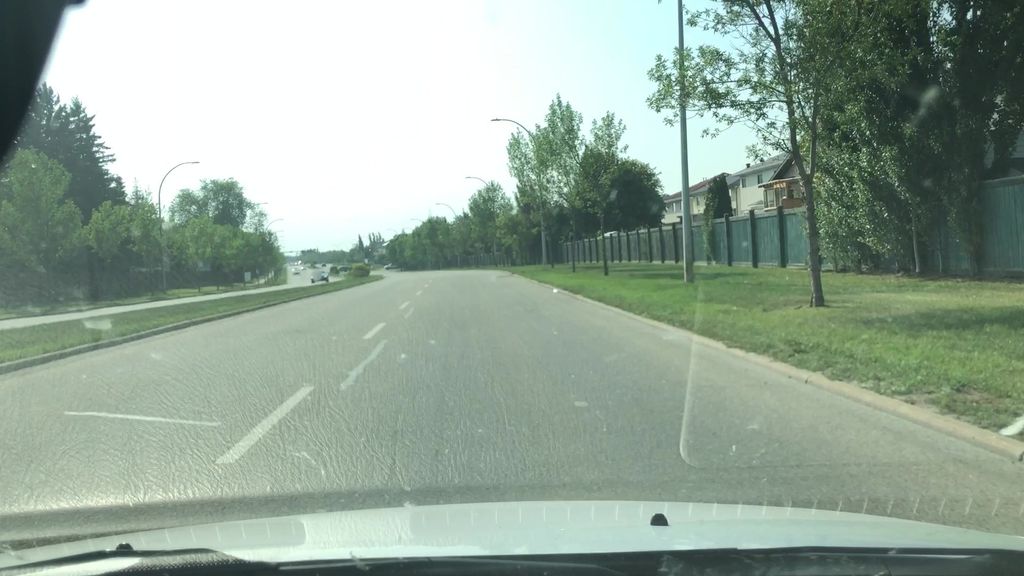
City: edmonton